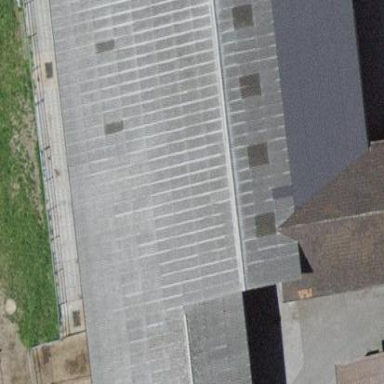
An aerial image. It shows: Rural barn.